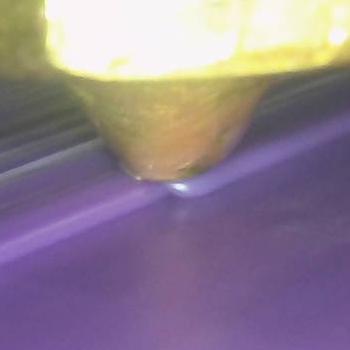
Flow rate: 184%